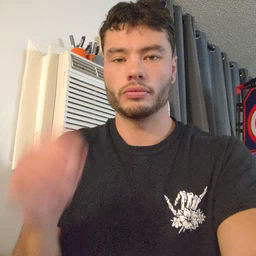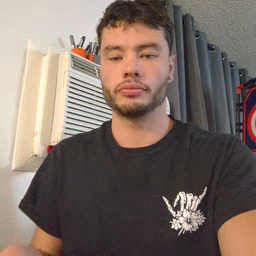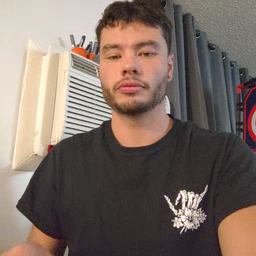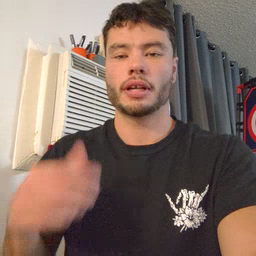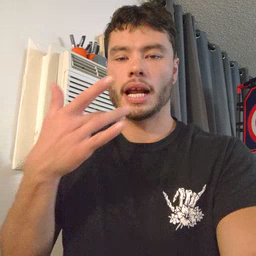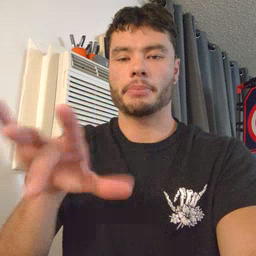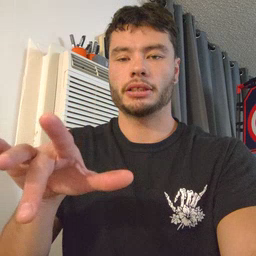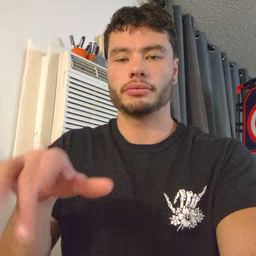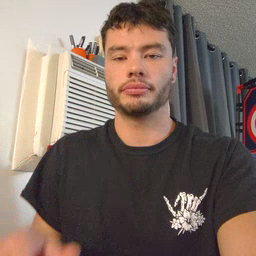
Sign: empty